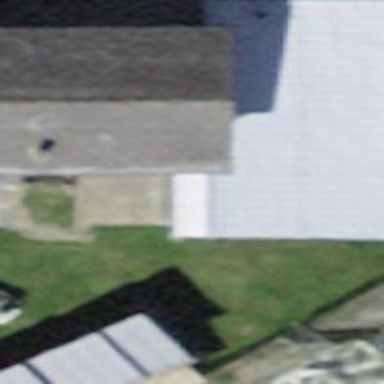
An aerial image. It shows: View of roof of building.